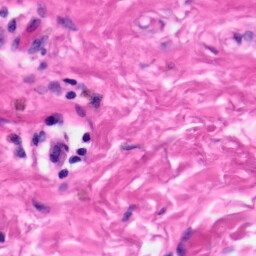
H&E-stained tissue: Skin